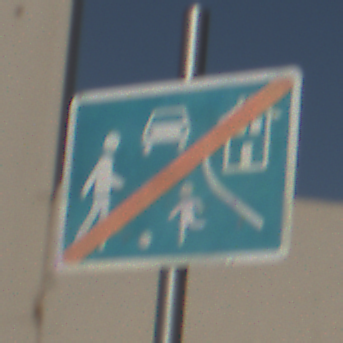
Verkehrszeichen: EndeVerkehrsberuhigterBereich
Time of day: MorningAfternoon
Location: Outdoor (Urban)
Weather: Clear
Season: NotSpecified
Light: Natural